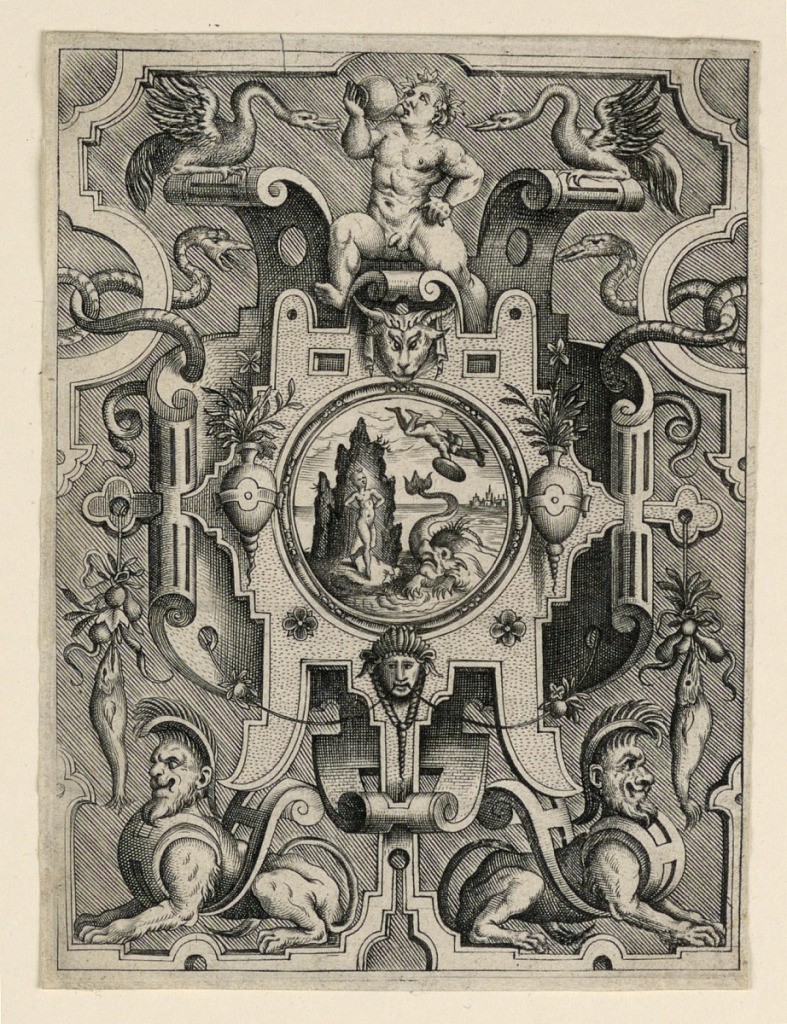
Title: Strapwork Grotesque with Mythological Scene
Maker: Pieter van der Heyden, Flemish, 1530 - 1572
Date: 1566
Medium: Engraving on laid paper
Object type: Print
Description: Vertical rectangle showing strapwork design. At center, Perseus rescuing Andromeda. Above, pairs of snakes and swans flank a nude. Below, fish and lions.